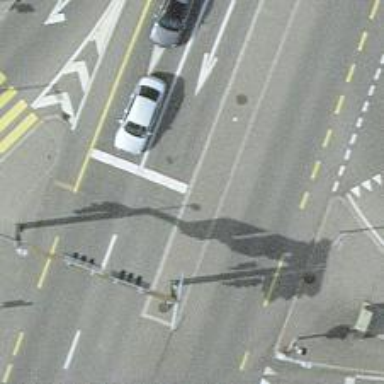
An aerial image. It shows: Road with traffic signals.